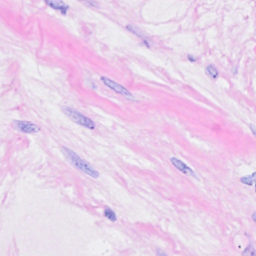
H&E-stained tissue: Breast